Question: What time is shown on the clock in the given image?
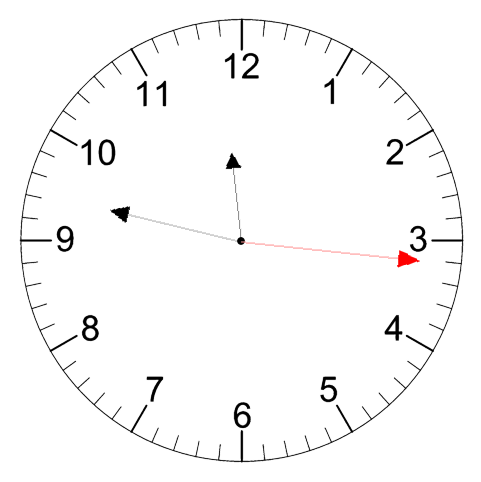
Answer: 11:47:16